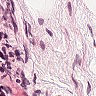
Metastatic tissue present: no